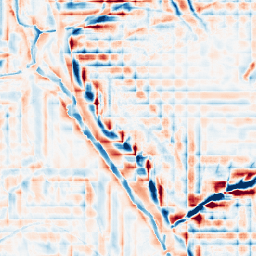
Category: wavelet
Decomposition family: wavelet_dwt
Decomposition parameters: wavelet: db2
level: 4
Upsampling method: cubic_catmull_rom
Upsampling parameters: scale: 8
Upsampling scale: 8